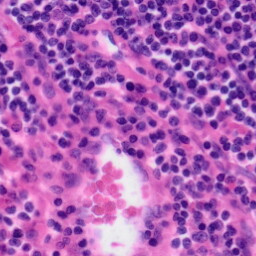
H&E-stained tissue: Tonsil